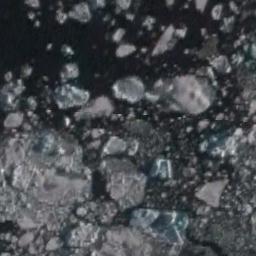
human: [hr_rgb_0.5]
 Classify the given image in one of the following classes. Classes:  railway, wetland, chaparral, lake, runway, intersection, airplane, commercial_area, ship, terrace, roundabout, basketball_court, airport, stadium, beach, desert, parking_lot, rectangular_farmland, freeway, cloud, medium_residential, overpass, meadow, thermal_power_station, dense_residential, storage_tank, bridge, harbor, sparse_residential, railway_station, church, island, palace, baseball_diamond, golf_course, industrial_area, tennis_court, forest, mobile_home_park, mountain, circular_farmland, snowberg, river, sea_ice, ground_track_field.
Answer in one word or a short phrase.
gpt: sea_ice